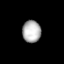
Tissue: prostate
Cell type: Myeloid cells
Senescence score: 0.3546
Nuclear area (px): 397
Mean DAPI intensity: 179.824